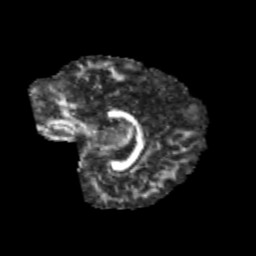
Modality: FA
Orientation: sagittal
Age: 11
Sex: female
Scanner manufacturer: siemens
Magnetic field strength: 3 T
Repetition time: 3.8 s
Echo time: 0.07 s